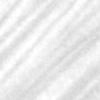
Label: change